Question: By following the Facebook SDK 3.0 Document for android and developed sample app, but still am getting an error, "'app_name' is miss configured for Facebook login."
I registered my app on fb too,
fb hash key is generated with the help of openssl command.
Did I missed anything here. Please guide me. I can't do login with default fb application.
I do follow this link <URL>
and create this project, even though getting this error.
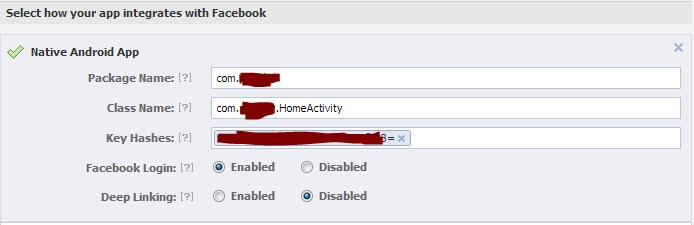
Answer: <URL>